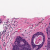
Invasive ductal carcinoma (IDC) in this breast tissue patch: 0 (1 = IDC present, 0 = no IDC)